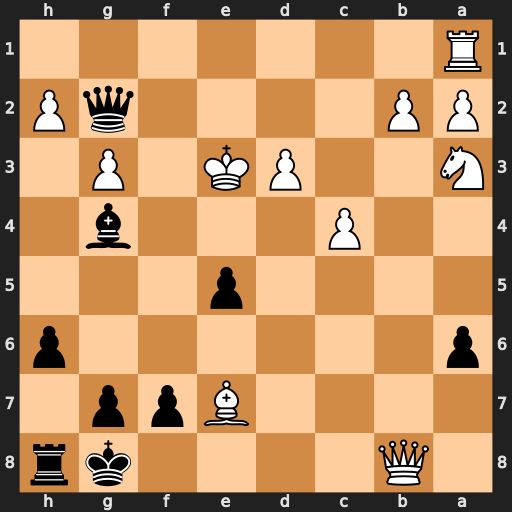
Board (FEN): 1Q4kr/4Bpp1/p6p/4p3/2P3b1/N2PK1P1/PP4qP/R7
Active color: b
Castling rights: -
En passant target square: -
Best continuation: Kh7 Qxe5 Qe2+ Kd4 Qxb2+